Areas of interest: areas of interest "Shopping Mall"
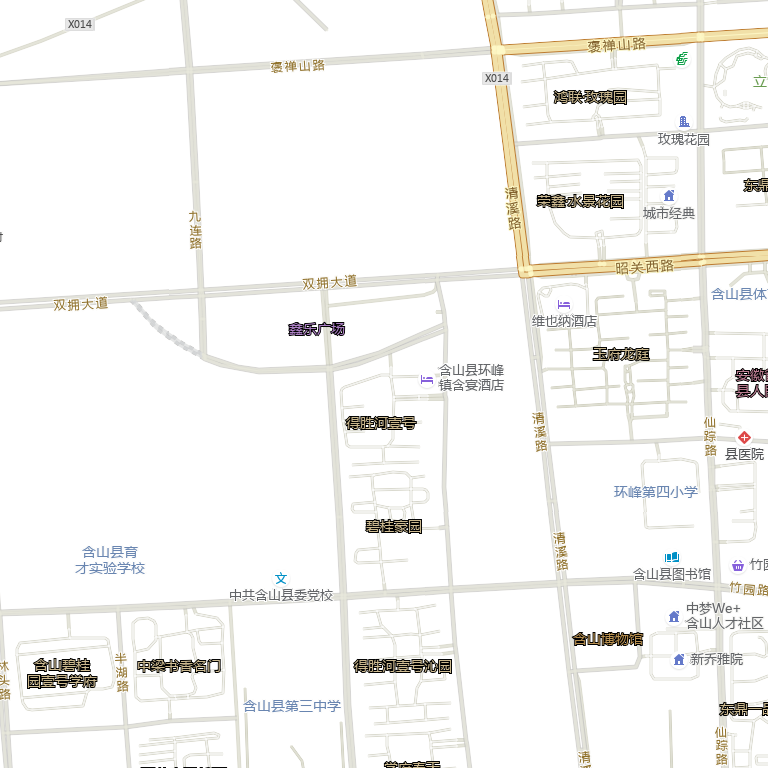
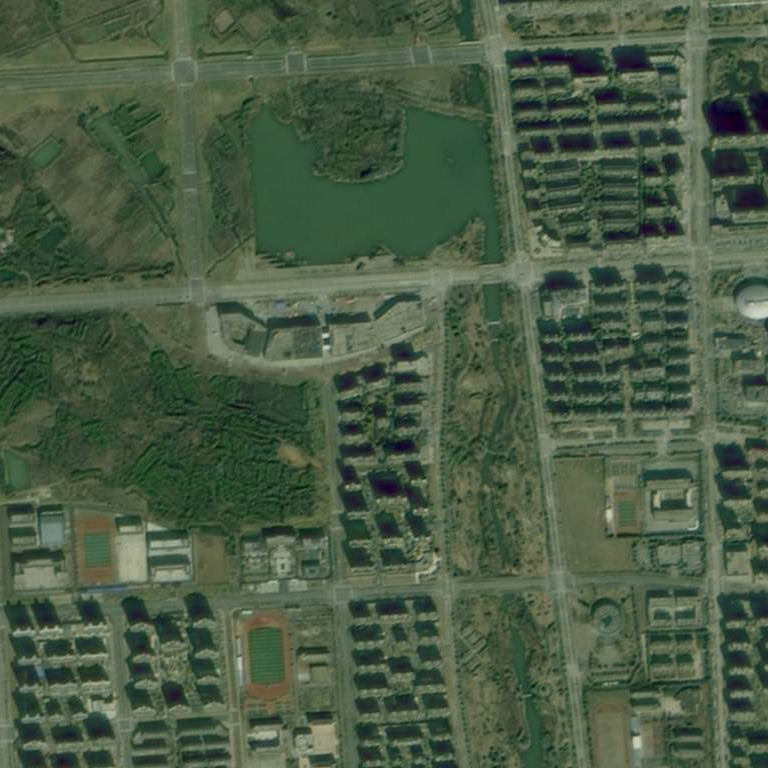